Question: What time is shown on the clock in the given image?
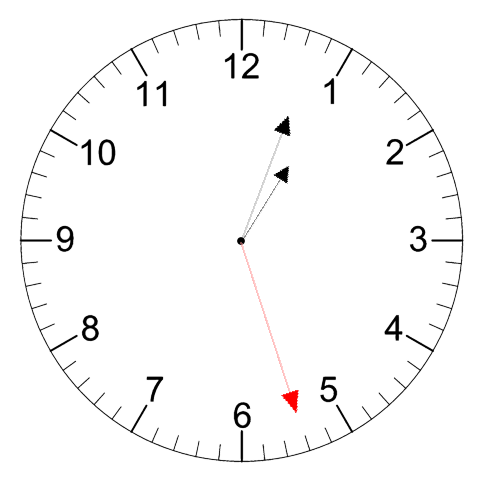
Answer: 01:03:27